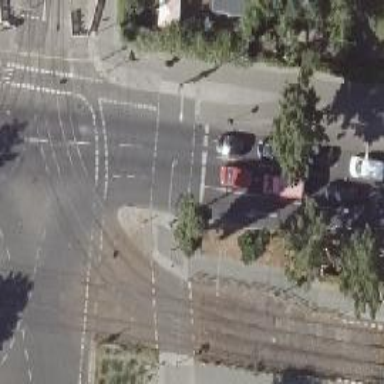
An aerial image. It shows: Road crossing with traffic signals.